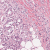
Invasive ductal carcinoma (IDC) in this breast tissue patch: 1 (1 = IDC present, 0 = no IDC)